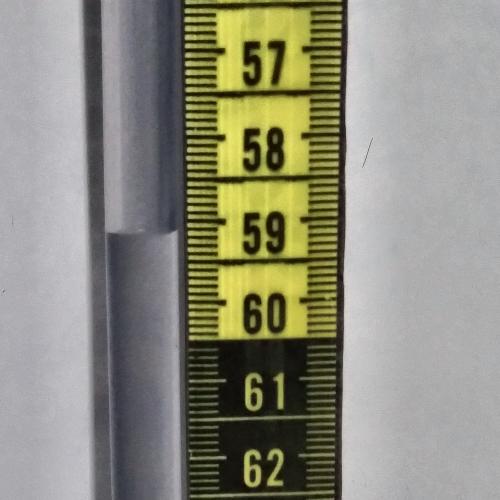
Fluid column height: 59.1 cm